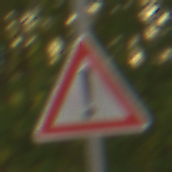
Verkehrszeichen: Gefahrenstelle
Umgebung: Outdoor, RoadRail
Tageszeit: SunriseSunset
Wetter: Clear
Licht: Natural
Jahreszeit: NotSpecified
Kontrast: LowContrast